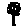
Label: tree